Question: I've removed the bullet on my lists using
'''
ul li { list-style: none; }
'''
But I'm still getting an indentation on the lists as if the bullet was there.

I need the list-item in the image to be exactly centered.
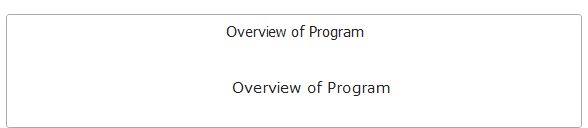
Answer: Browsers ship a default styling attached to '<ul/>' and '<li/>' tags
'''
ul,li { list-style-type: none;
list-style-position:inside;
margin:0;
padding:0; }
'''
<URL>